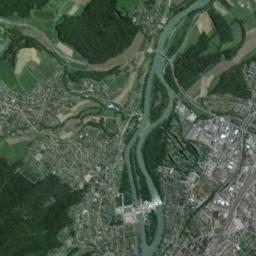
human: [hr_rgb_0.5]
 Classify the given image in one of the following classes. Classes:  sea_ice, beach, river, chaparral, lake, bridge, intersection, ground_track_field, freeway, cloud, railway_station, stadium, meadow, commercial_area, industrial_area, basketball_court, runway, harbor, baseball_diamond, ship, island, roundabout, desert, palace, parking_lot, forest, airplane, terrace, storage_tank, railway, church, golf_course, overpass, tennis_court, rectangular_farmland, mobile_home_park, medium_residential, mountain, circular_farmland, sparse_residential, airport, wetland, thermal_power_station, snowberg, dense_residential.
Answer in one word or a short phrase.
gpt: river